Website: lowes
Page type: receipt
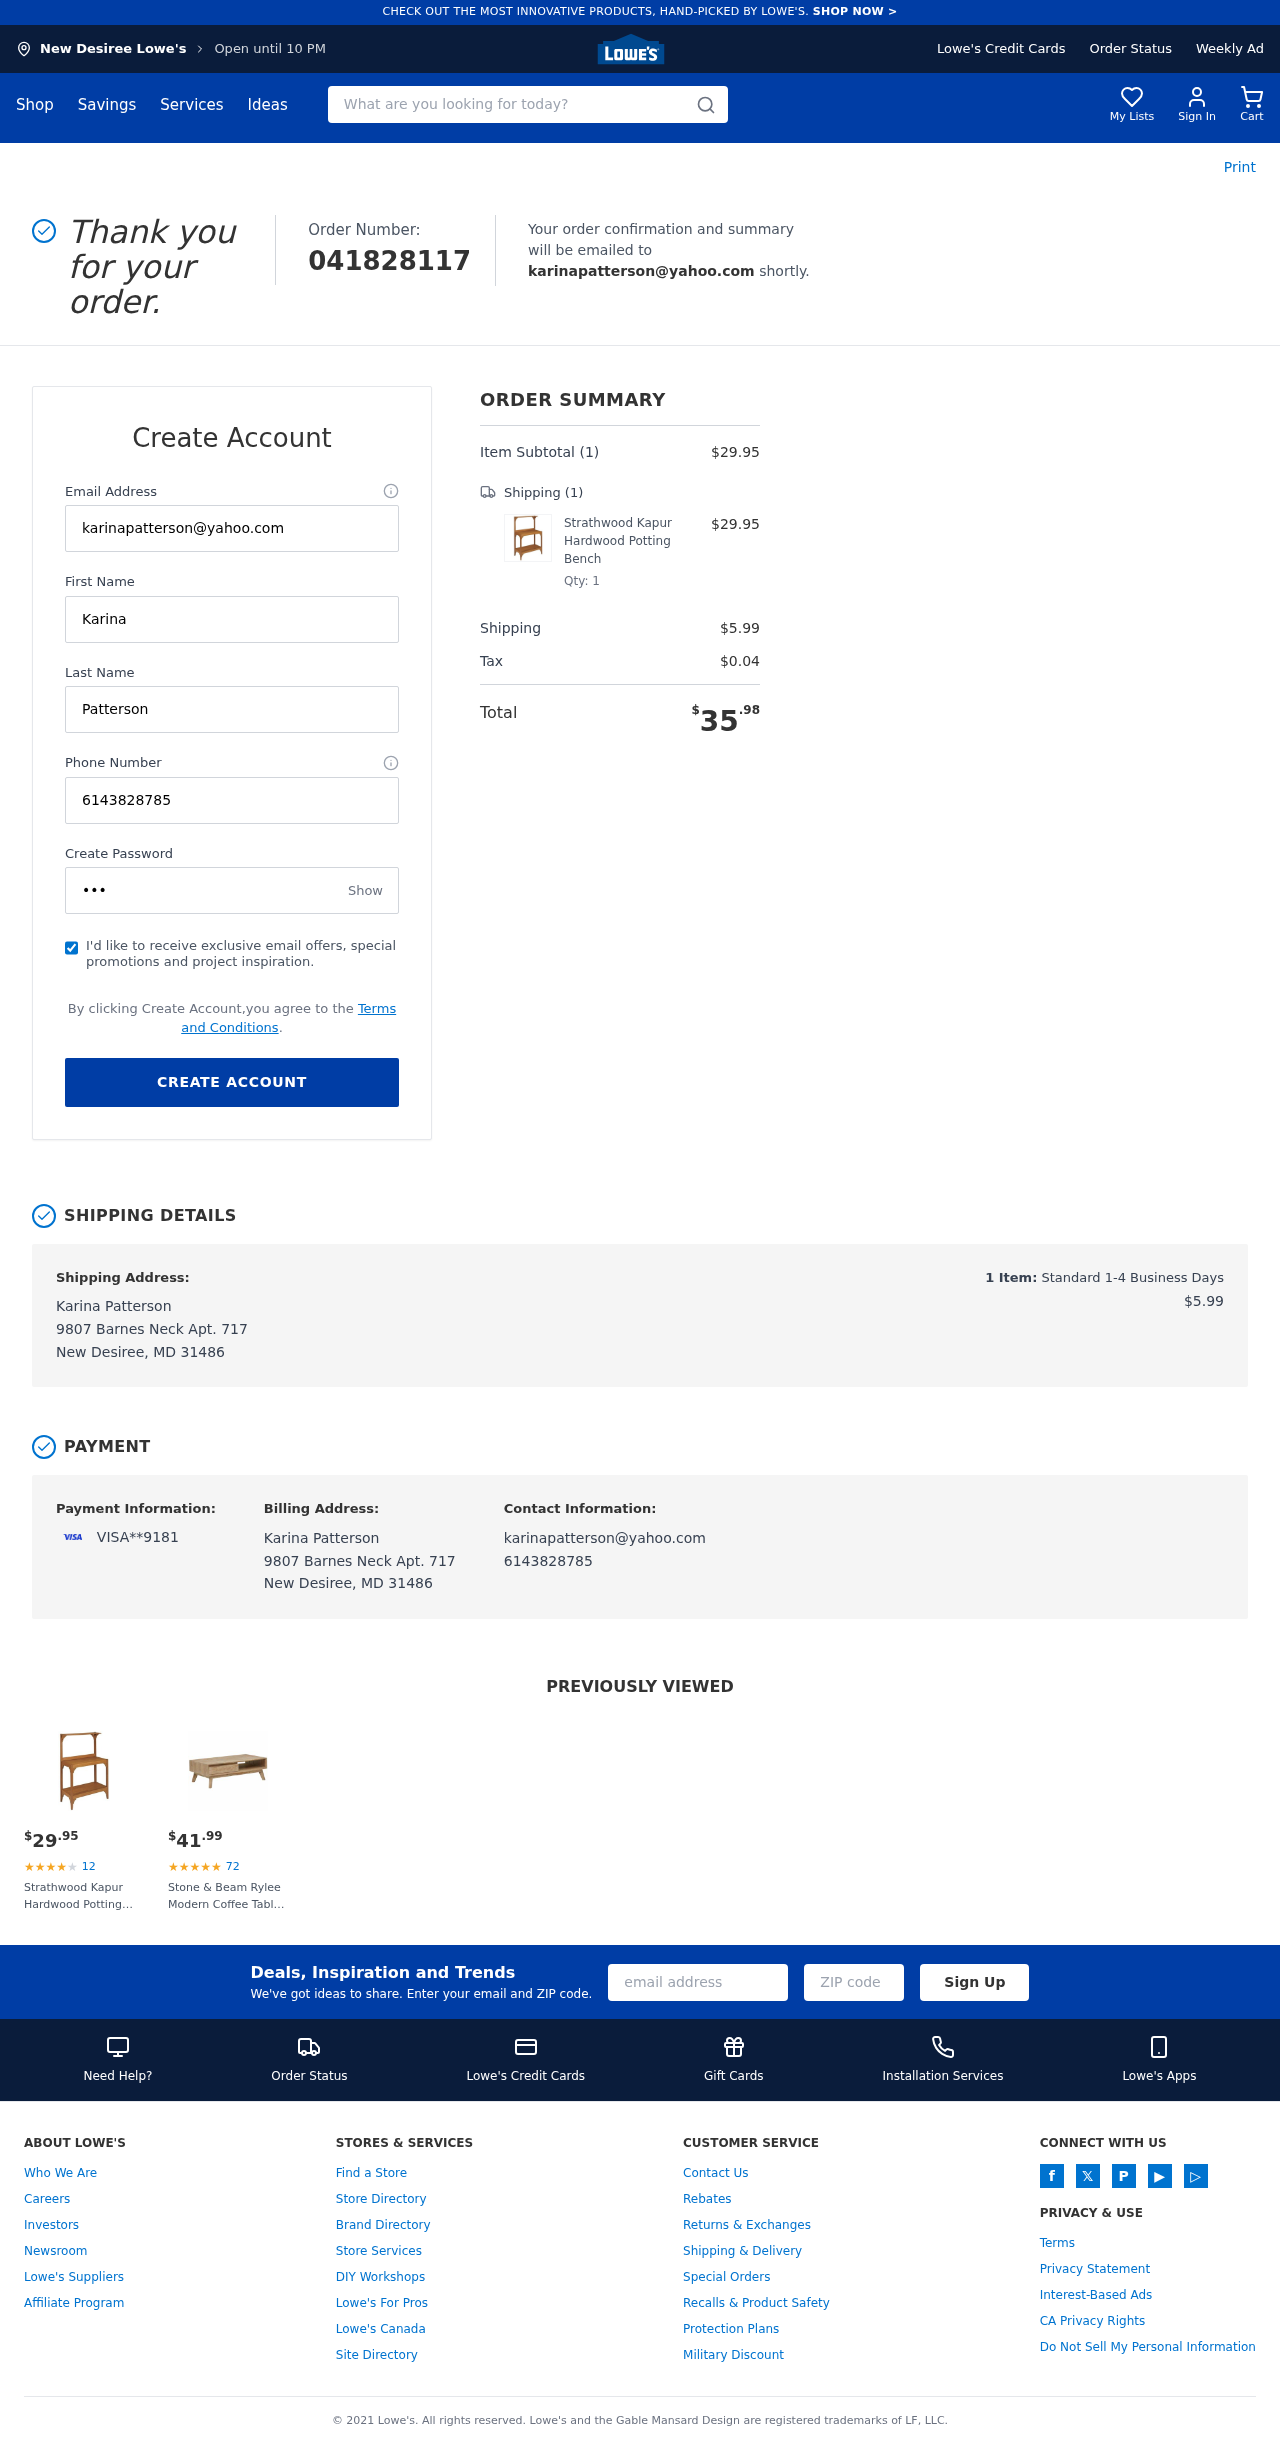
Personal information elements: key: PII_CARD_LAST4
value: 9181
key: PII_CARD_TYPE
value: VISA
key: PII_CITY
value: New Desiree
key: PII_EMAIL
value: karinapatterson@yahoo.com
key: PII_FULLNAME
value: Karina Patterson
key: PII_PHONE
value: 6143828785
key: PII_STREET
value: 9807 Barnes Neck Apt. 717
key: PII_FIRSTNAME
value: Karina
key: PII_LASTNAME
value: Patterson
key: PII_CITY_STATE_ZIP
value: New Desiree, MD 31486
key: PII_FULLNAME2
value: Karina Patterson
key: PII_FULLNAME3
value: Karina Patterson
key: PII_FIRSTNAME2
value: Karina
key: PII_FIRSTNAME3
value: Karina
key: PII_LASTNAME2
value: Patterson
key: PII_LASTNAME3
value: Patterson
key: PII_FIRSTNAME_DERIVED
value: Karina
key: PII_LASTNAME_DERIVED
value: Patterson
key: PII_FULLNAME_DERIVED
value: Karina Patterson
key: PII_NAME_FULL_DERIVED
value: Karina Patterson
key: PII_POSTCODE
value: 31486
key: PII_STATE_ABBR
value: MD
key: PII_POSTCODE_FULL
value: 31486
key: PII_CITY_STATE
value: New Desiree, MD
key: PII_STATE_ABBR3
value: MD
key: PII_POSTCODE_NUMERIC
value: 31486
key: PII_EMAIL2
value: karinapatterson@yahoo.com
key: PII_EMAIL3
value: karinapatterson@yahoo.com
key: PII_PHONE_LINE
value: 8785
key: PII_PHONE_SUFFIX
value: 8785
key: PII_PHONE2
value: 6143828785
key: PII_PHONE3
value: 6143828785
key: PII_PHONE_NUMERIC
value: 6143828785
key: PII_PHONE_LINE_NUMERIC
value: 8785
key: PII_PHONE_SUFFIX_NUMERIC
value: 8785
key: PII_PHONE2_NUMERIC
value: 6143828785
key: PII_PHONE3_NUMERIC
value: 6143828785
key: PII_PHONE_DIGITS
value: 6143828785
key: PII_PHONE_LAST4
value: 8785
Product elements: key: PRODUCT1_NAME
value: Strathwood Kapur Hardwood Potting Bench
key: PRODUCT1_PRICE
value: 29.95
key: PRODUCT1_QUANTITY
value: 1
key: PRODUCT2_NAME
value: Stone & Beam Rylee Modern Coffee Table 19.69"H, Mixed Gray
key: PRODUCT2_NUM_RATINGS
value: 72
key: PRODUCT2_PRICE
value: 41.99
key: PRODUCT1_PRICE2
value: $29.95
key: PRODUCT1_RATING2
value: ★
★
★
★
★
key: PRODUCT1_NUM_RATINGS2
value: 12
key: PRODUCT1_NAME2
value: Strathwood Kapur Hardwood Potting Bench
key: PRODUCT2_RATING
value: ★
★
★
★
★
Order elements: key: ORDER_ID
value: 041828117
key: ORDER_NUM_ITEMS
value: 1
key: ORDER_SUBTOTAL
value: $29.95
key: ORDER_NUM_ITEMS2
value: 1
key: ORDER_SHIPPING_COST
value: $5.99
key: ORDER_TAX
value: $0.04
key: ORDER_TOTAL
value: $35.98
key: ORDER_NUM_ITEMS3
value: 1
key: ORDER_SHIPPING_COST2
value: $5.99
Search elements: key: HEADER_SEARCH
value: What are you looking for today?